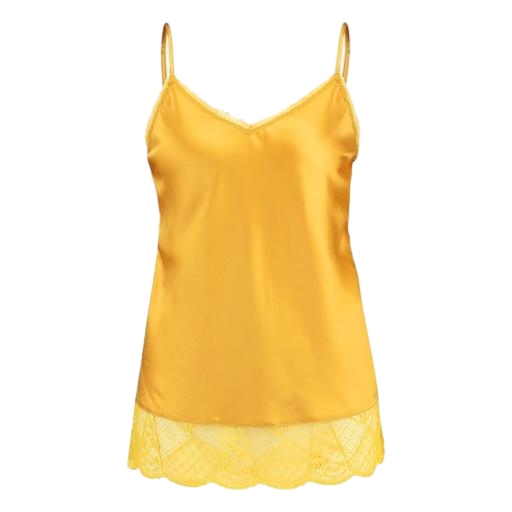
yellow pointelle-trimmed camisole, yellow double-layer top, longline cami, white background